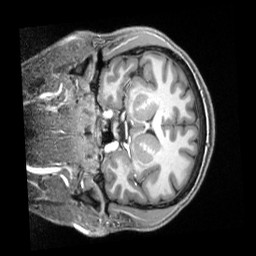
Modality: T1w
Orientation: coronal
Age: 29
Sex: male
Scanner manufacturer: siemens
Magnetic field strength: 3 T
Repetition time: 2.3 s
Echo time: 0.00229 s